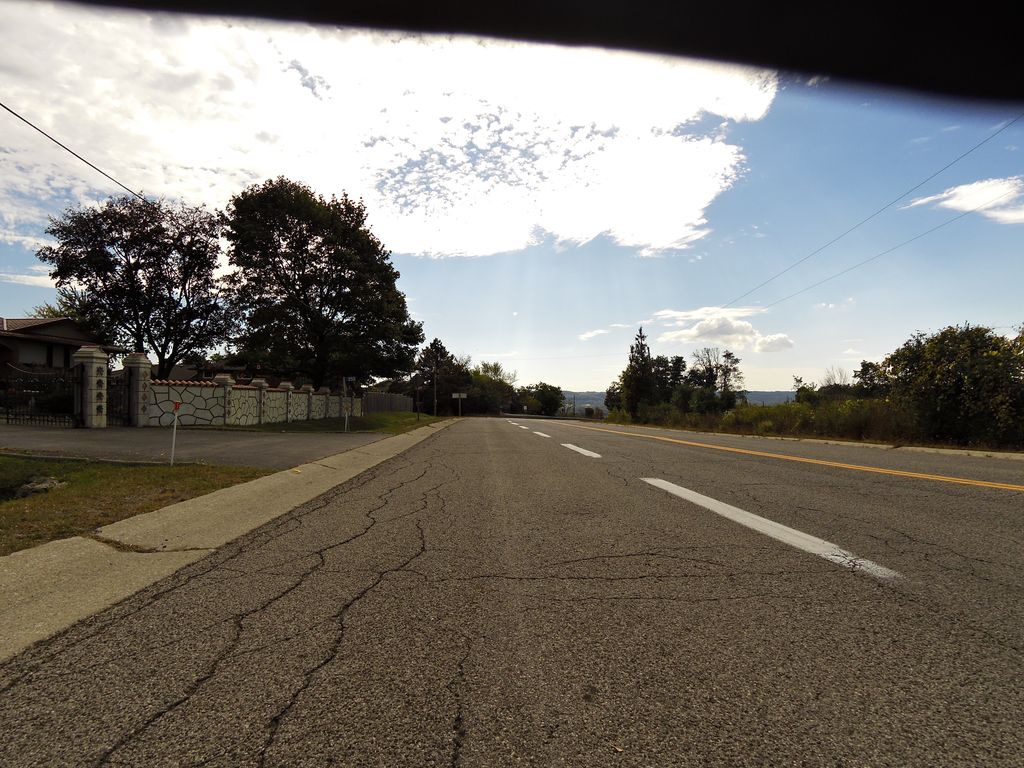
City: hamilton